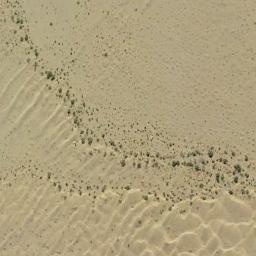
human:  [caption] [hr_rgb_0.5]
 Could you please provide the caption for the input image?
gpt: There are clusters of lush trees in the desert .

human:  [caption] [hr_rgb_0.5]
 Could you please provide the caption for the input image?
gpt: The chaparral is consist of some bushes on the desert .

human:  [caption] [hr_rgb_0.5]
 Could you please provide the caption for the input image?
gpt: A lot of disconnected chaparrals of different sizes grow in the desert .

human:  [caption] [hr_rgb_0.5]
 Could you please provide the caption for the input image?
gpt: Chaparral is sparsely distributed in strips on the sand .

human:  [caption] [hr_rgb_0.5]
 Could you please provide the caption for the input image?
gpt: The chaparral is scattered and sparse .